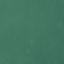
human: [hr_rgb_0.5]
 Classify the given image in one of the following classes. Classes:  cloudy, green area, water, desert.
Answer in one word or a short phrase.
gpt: water